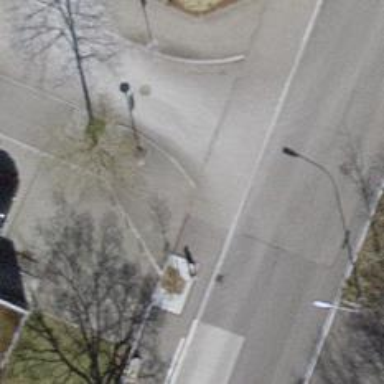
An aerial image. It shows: Unmarked crossing with traffic calming table on the road.